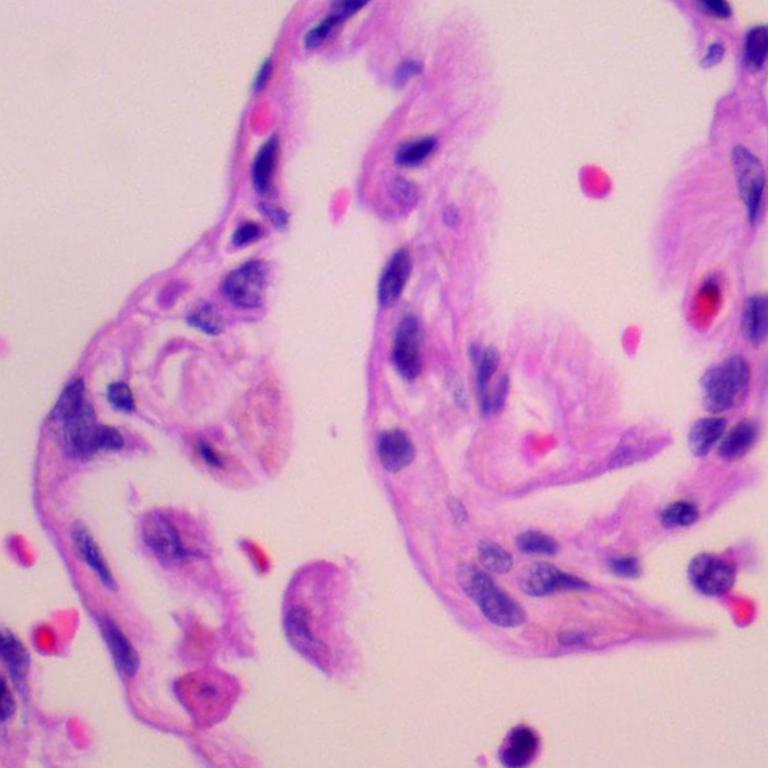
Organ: lung
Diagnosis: benign